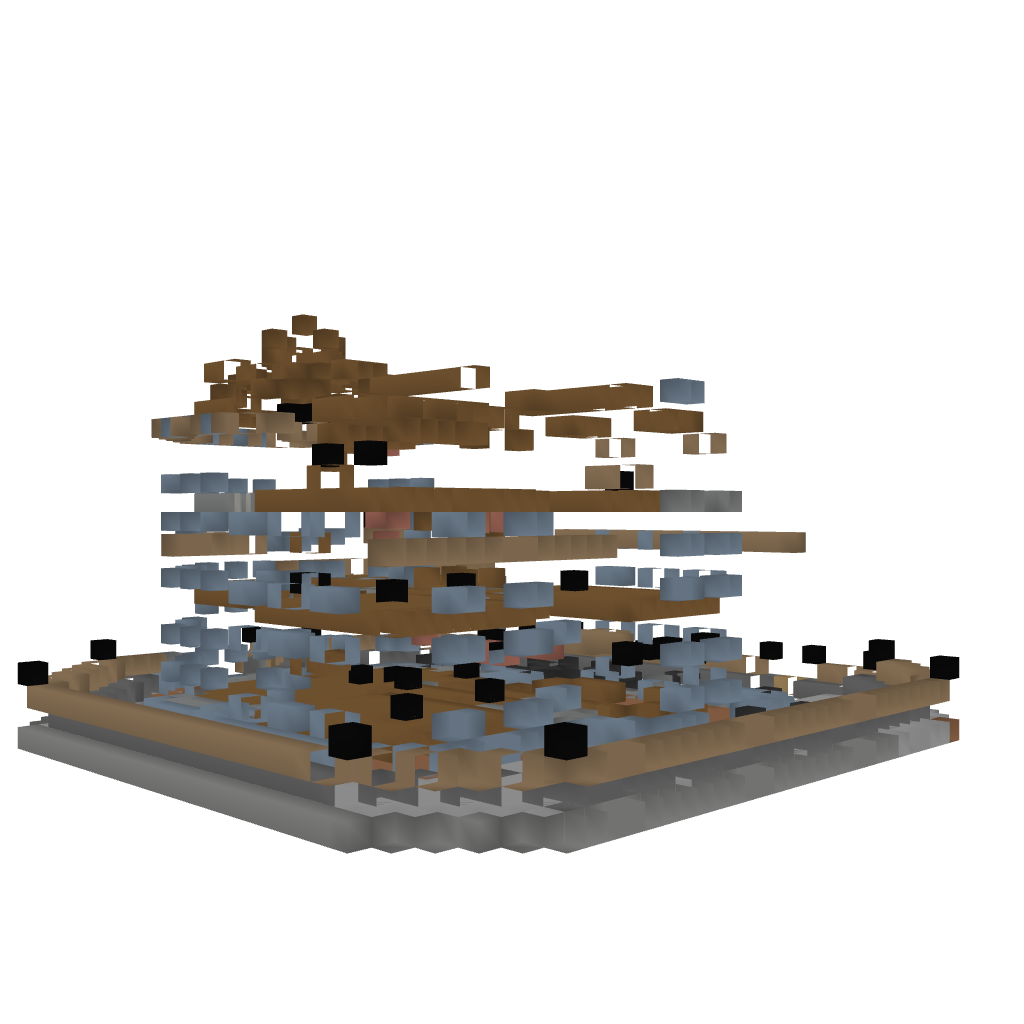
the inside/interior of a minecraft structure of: Brick Cottage